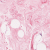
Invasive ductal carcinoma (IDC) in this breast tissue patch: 0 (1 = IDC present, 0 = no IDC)